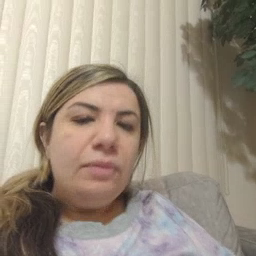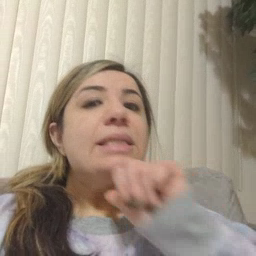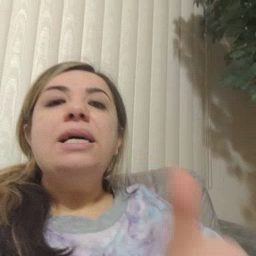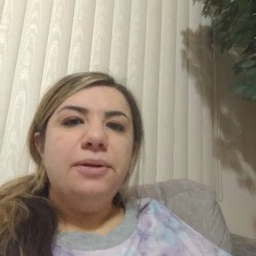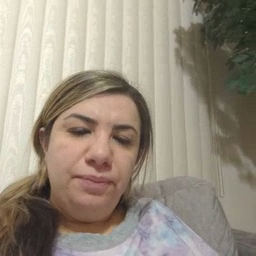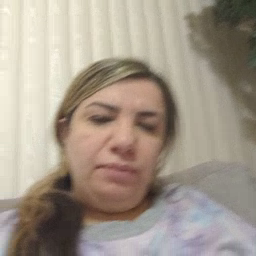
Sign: not